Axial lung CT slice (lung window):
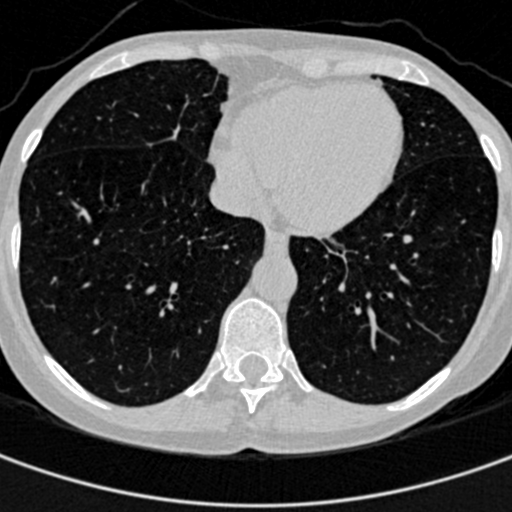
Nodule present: no